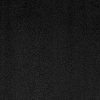
Atmospheric dust classification: dusty